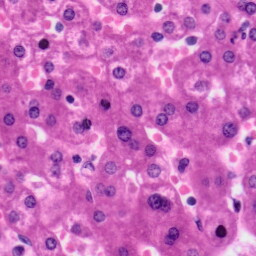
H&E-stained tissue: Liver